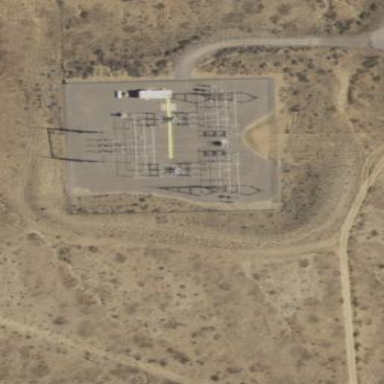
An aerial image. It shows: Distribution power substation secured by fence.